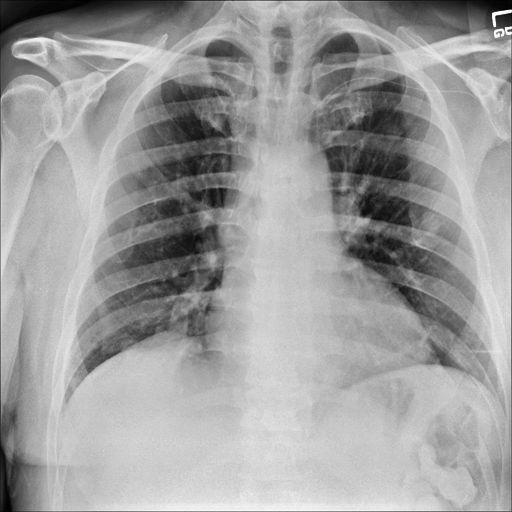
Finding: NORMAL